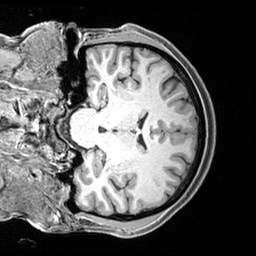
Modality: T1w
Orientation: coronal
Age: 37
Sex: female
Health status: healthy
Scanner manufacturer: siemens
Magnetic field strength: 3 T
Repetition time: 2.4 s
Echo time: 0.00217 s